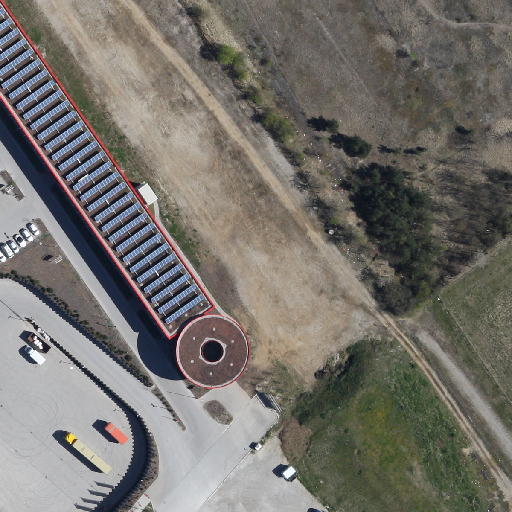
Referring expression: heavy-duty vehicle in the parking area